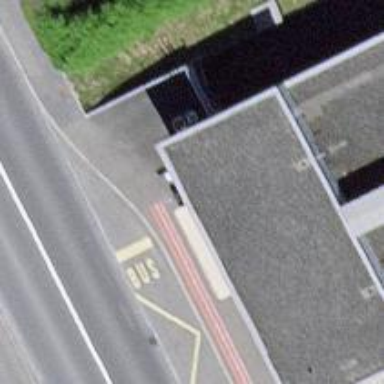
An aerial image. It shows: Bus stop with shelter. It is platform for public transport.